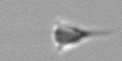
Label: Asterionellopsis_glacialis